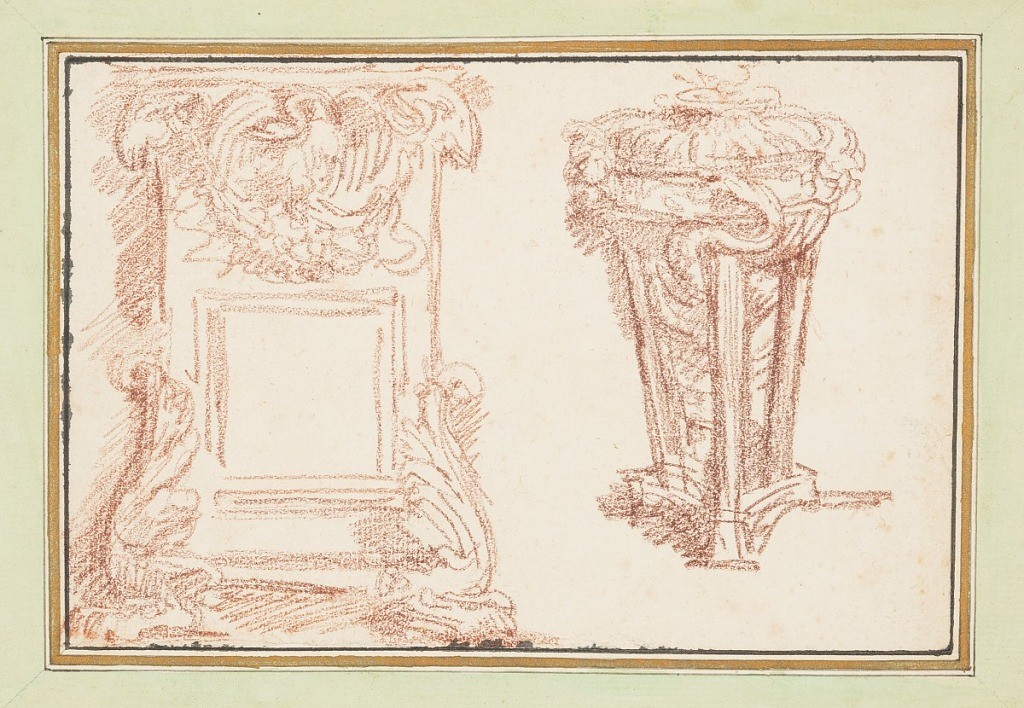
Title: Two pedestals
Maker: Jean-Robert Ango, French, active in Rome 1759 –1770, d. 1773
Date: ca. 1759–70
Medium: Red chalk on paper
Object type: Drawing
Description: Two pedestals. The one at left has wings that frame the bottom corners, the one at right has a snake.